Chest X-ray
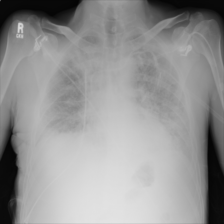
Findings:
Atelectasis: negative
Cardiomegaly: negative
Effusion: negative
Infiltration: negative
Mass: negative
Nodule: negative
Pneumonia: negative
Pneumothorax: negative
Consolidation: negative
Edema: negative
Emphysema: negative
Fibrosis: negative
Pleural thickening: negative
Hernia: negative